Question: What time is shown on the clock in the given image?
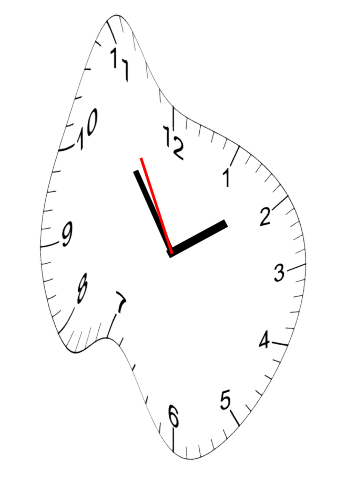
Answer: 01:53:55